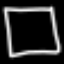
Label: square